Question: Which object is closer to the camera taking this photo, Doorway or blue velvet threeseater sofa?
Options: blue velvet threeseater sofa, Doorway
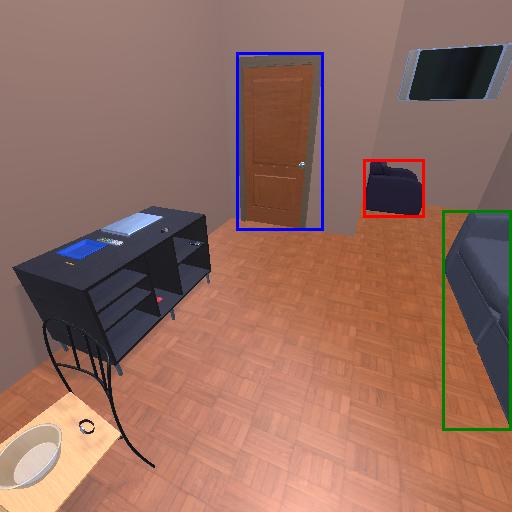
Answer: blue velvet threeseater sofa